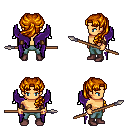
a pixel art fantasy rpg character, male body template, human, tanned skin, purple wings, teal pants, dark blonde princess hairstyle, leather bracers, maroon shoes, spear, four views (front, back, left, right), 2x2 character sprite sheet, small pixel art, hard edges, no anti-aliasing